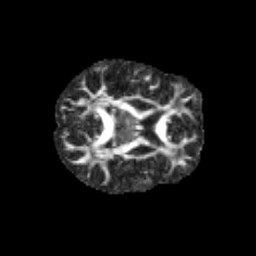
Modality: FA
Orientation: axial
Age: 10
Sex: male
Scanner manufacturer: siemens
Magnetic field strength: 3 T
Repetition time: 3.8 s
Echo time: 0.07 s